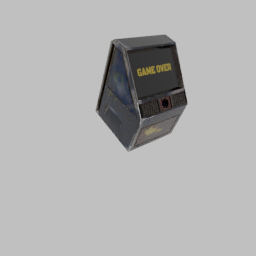
Label: electronics